【题型】填空题　【知识点】平面几何　【难度】easy
如图, 已知 $\angle 1 = 105^\circ$, $\angle 2 = 75^\circ$, $\angle 3 = 100^\circ$, 那么 $\angle 4 = \underline{\quad }$ 度。

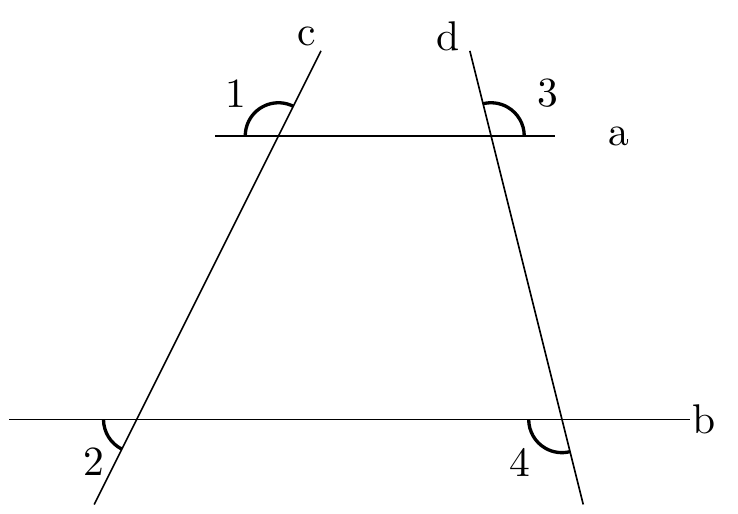
【解答】
解：如图,

$\because \angle 1 = 105^\circ$,

$\therefore \angle 5 = 180^\circ - \angle 1 = 75^\circ$,

$\because \angle 2 = 75^\circ$,

$\therefore \angle 2 = \angle 5$,

$\therefore a // b$,

$\therefore \angle 6 = \angle 3 = 100^\circ$,

$\therefore \angle 4 = \angle 6 = 100^\circ$。

故答案为：100。
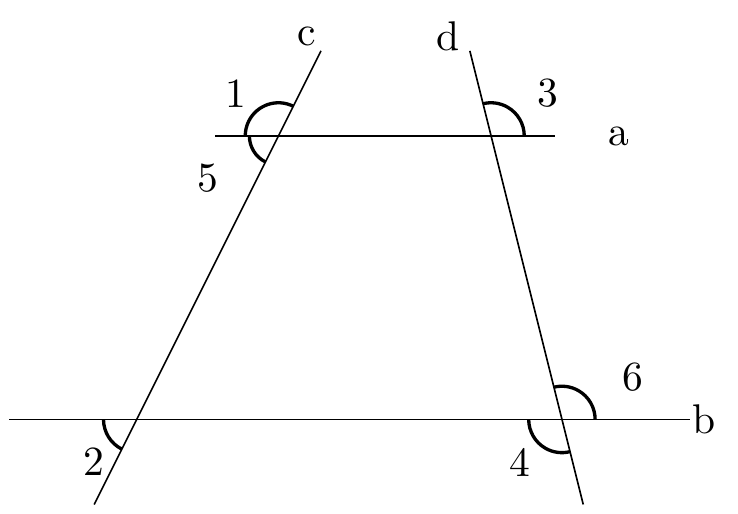